Question: I'm using jQuery to add an element to an embedded SVG like this:
'''
var rect = SVG('rect');
$(rect).attr( { x: left,
y: top,
width: right - left,
height: bottom - top,
style: style } );
$(parentElement).append(rect);
'''
parentElement could be for example $('g:first', svgRoot), where svgRoot refers to the embedded SVG element.
'''
function SVG(elementName) {
return document.createElementNS('http://www.w3.org/2000/svg', elementName);
}
'''
This works well, the new rectangle is shown in the browser and added to the DOM:

However, removing this rectangle fails. It is still shown in the browser and present in the DOM:
'''
$(rect).remove();
'''
I also tried
'''
rect.parentNode.removeChild(rect);
'''
which results in the error message "Uncaught TypeError: Cannot call method 'removeChild' of null".
Do you have any idea how I can fix that?
Using jQuery SVG or another plugin/framework is not possible in my project.
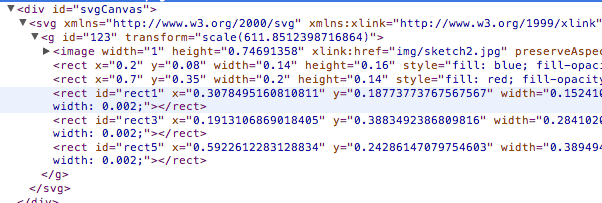
Answer: I ended up solving this problem using 'group's.
I ended up with this code :
'''
var group = getGroupByName(name);
group.parentNode.removeChild(group);
...
function getGroupByName(name) {
var container = document.getElementById("container");
var groups = container.getElementsByTagName("g");
for(var i=0; i<groups.length; i++) {
if(groups[i].getAttributeNS(null, "name") === name) {
return groups[i];
}
}
return null;
}
'''
Where 'container' is my main 'SVG' element.
This is tried and true. Works properly.
As pointed out in the comments. You can find <URL> that works. Similar to your example. It creates 4 rectangles and removes the 2 first ones.
If you want to remove the first element you have to specify this :
'''
$("rect").first().remove();
'''
Or if you want to do something with ALL of your rectangles you could approach this with something of the sort :
'''
$("rect").each(function() {
... //could remove them here
}
'''
### Edit 2
According to last comment, as long as you have the reference to the object, you can use it's variable to remove it.
This <URL> will show you that using 'lastRect' you can remove this last rectangle that was added.